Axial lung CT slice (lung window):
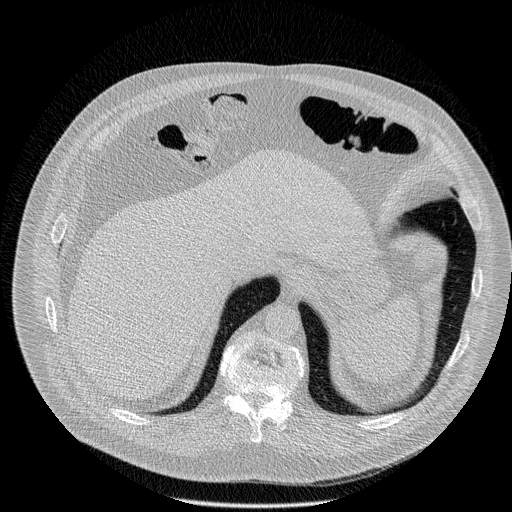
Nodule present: no